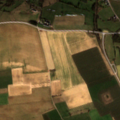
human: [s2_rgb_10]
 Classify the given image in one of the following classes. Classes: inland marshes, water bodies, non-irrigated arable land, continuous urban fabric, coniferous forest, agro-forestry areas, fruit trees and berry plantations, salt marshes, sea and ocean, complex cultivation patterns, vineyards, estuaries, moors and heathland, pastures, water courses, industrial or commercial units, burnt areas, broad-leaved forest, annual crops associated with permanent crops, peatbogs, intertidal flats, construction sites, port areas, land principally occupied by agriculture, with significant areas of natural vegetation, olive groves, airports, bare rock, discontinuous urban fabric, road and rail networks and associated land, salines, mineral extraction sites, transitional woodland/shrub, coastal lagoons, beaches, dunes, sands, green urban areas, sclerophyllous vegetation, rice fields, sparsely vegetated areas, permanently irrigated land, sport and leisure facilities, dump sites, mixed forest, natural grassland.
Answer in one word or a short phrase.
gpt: discontinuous urban fabric, non-irrigated arable land, complex cultivation patterns, land principally occupied by agriculture, with significant areas of natural vegetation